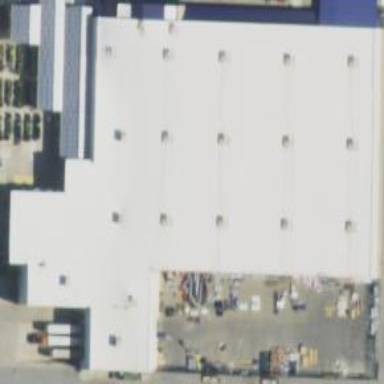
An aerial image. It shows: Retail building.